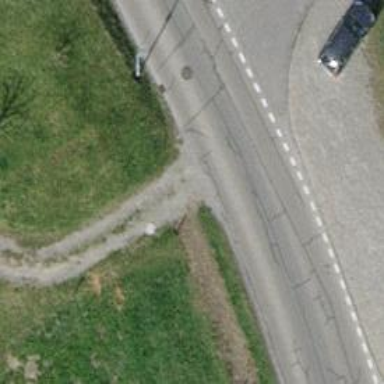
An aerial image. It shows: Secondary road with asphalt surface.